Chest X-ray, PA view. Patient: 45 years old, sex M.
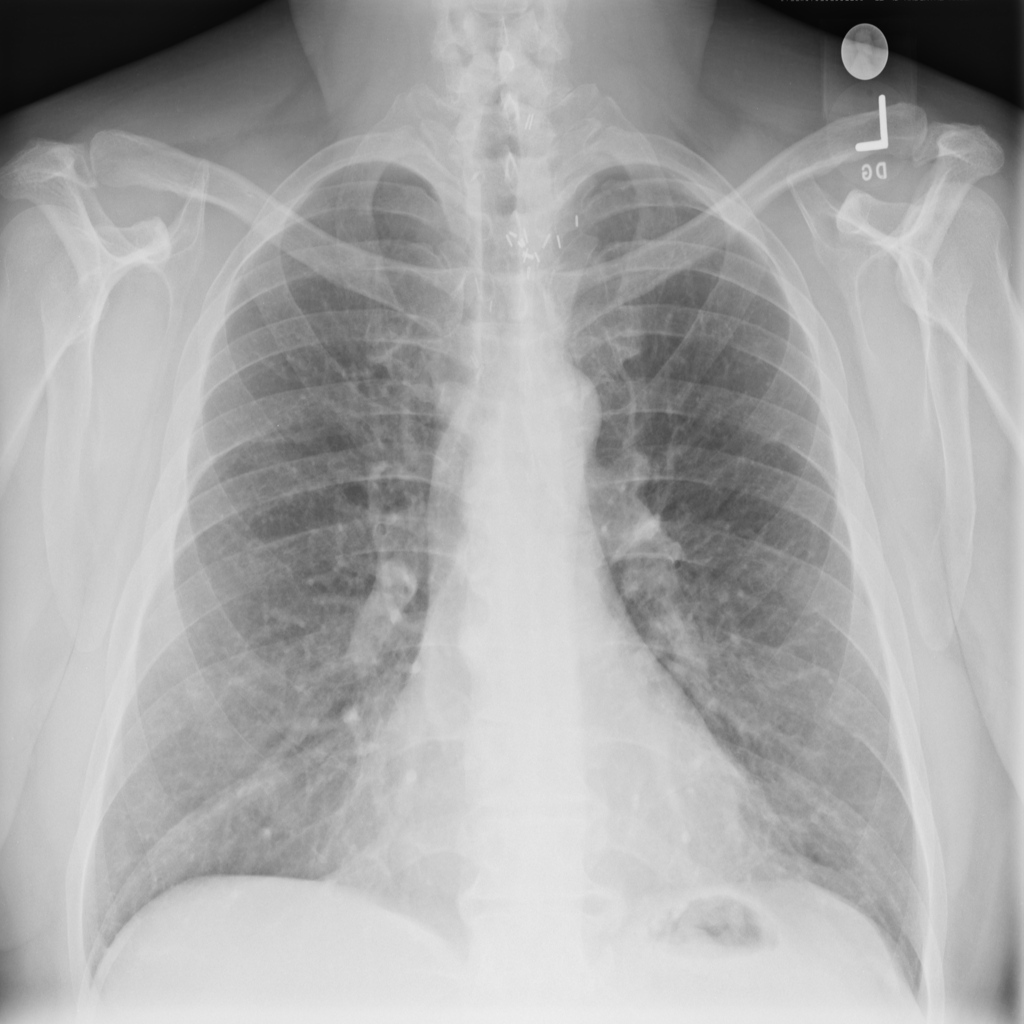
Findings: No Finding